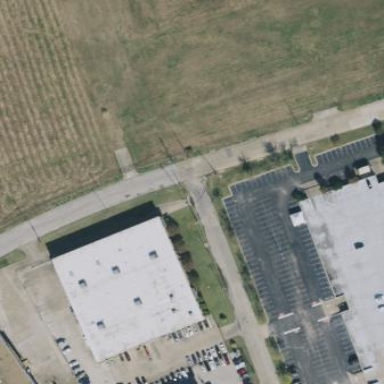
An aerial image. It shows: Warehouse building.